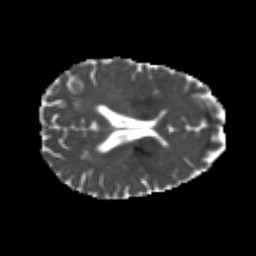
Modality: MD
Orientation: axial
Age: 23
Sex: female
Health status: healthy
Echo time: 0.074 s